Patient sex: M
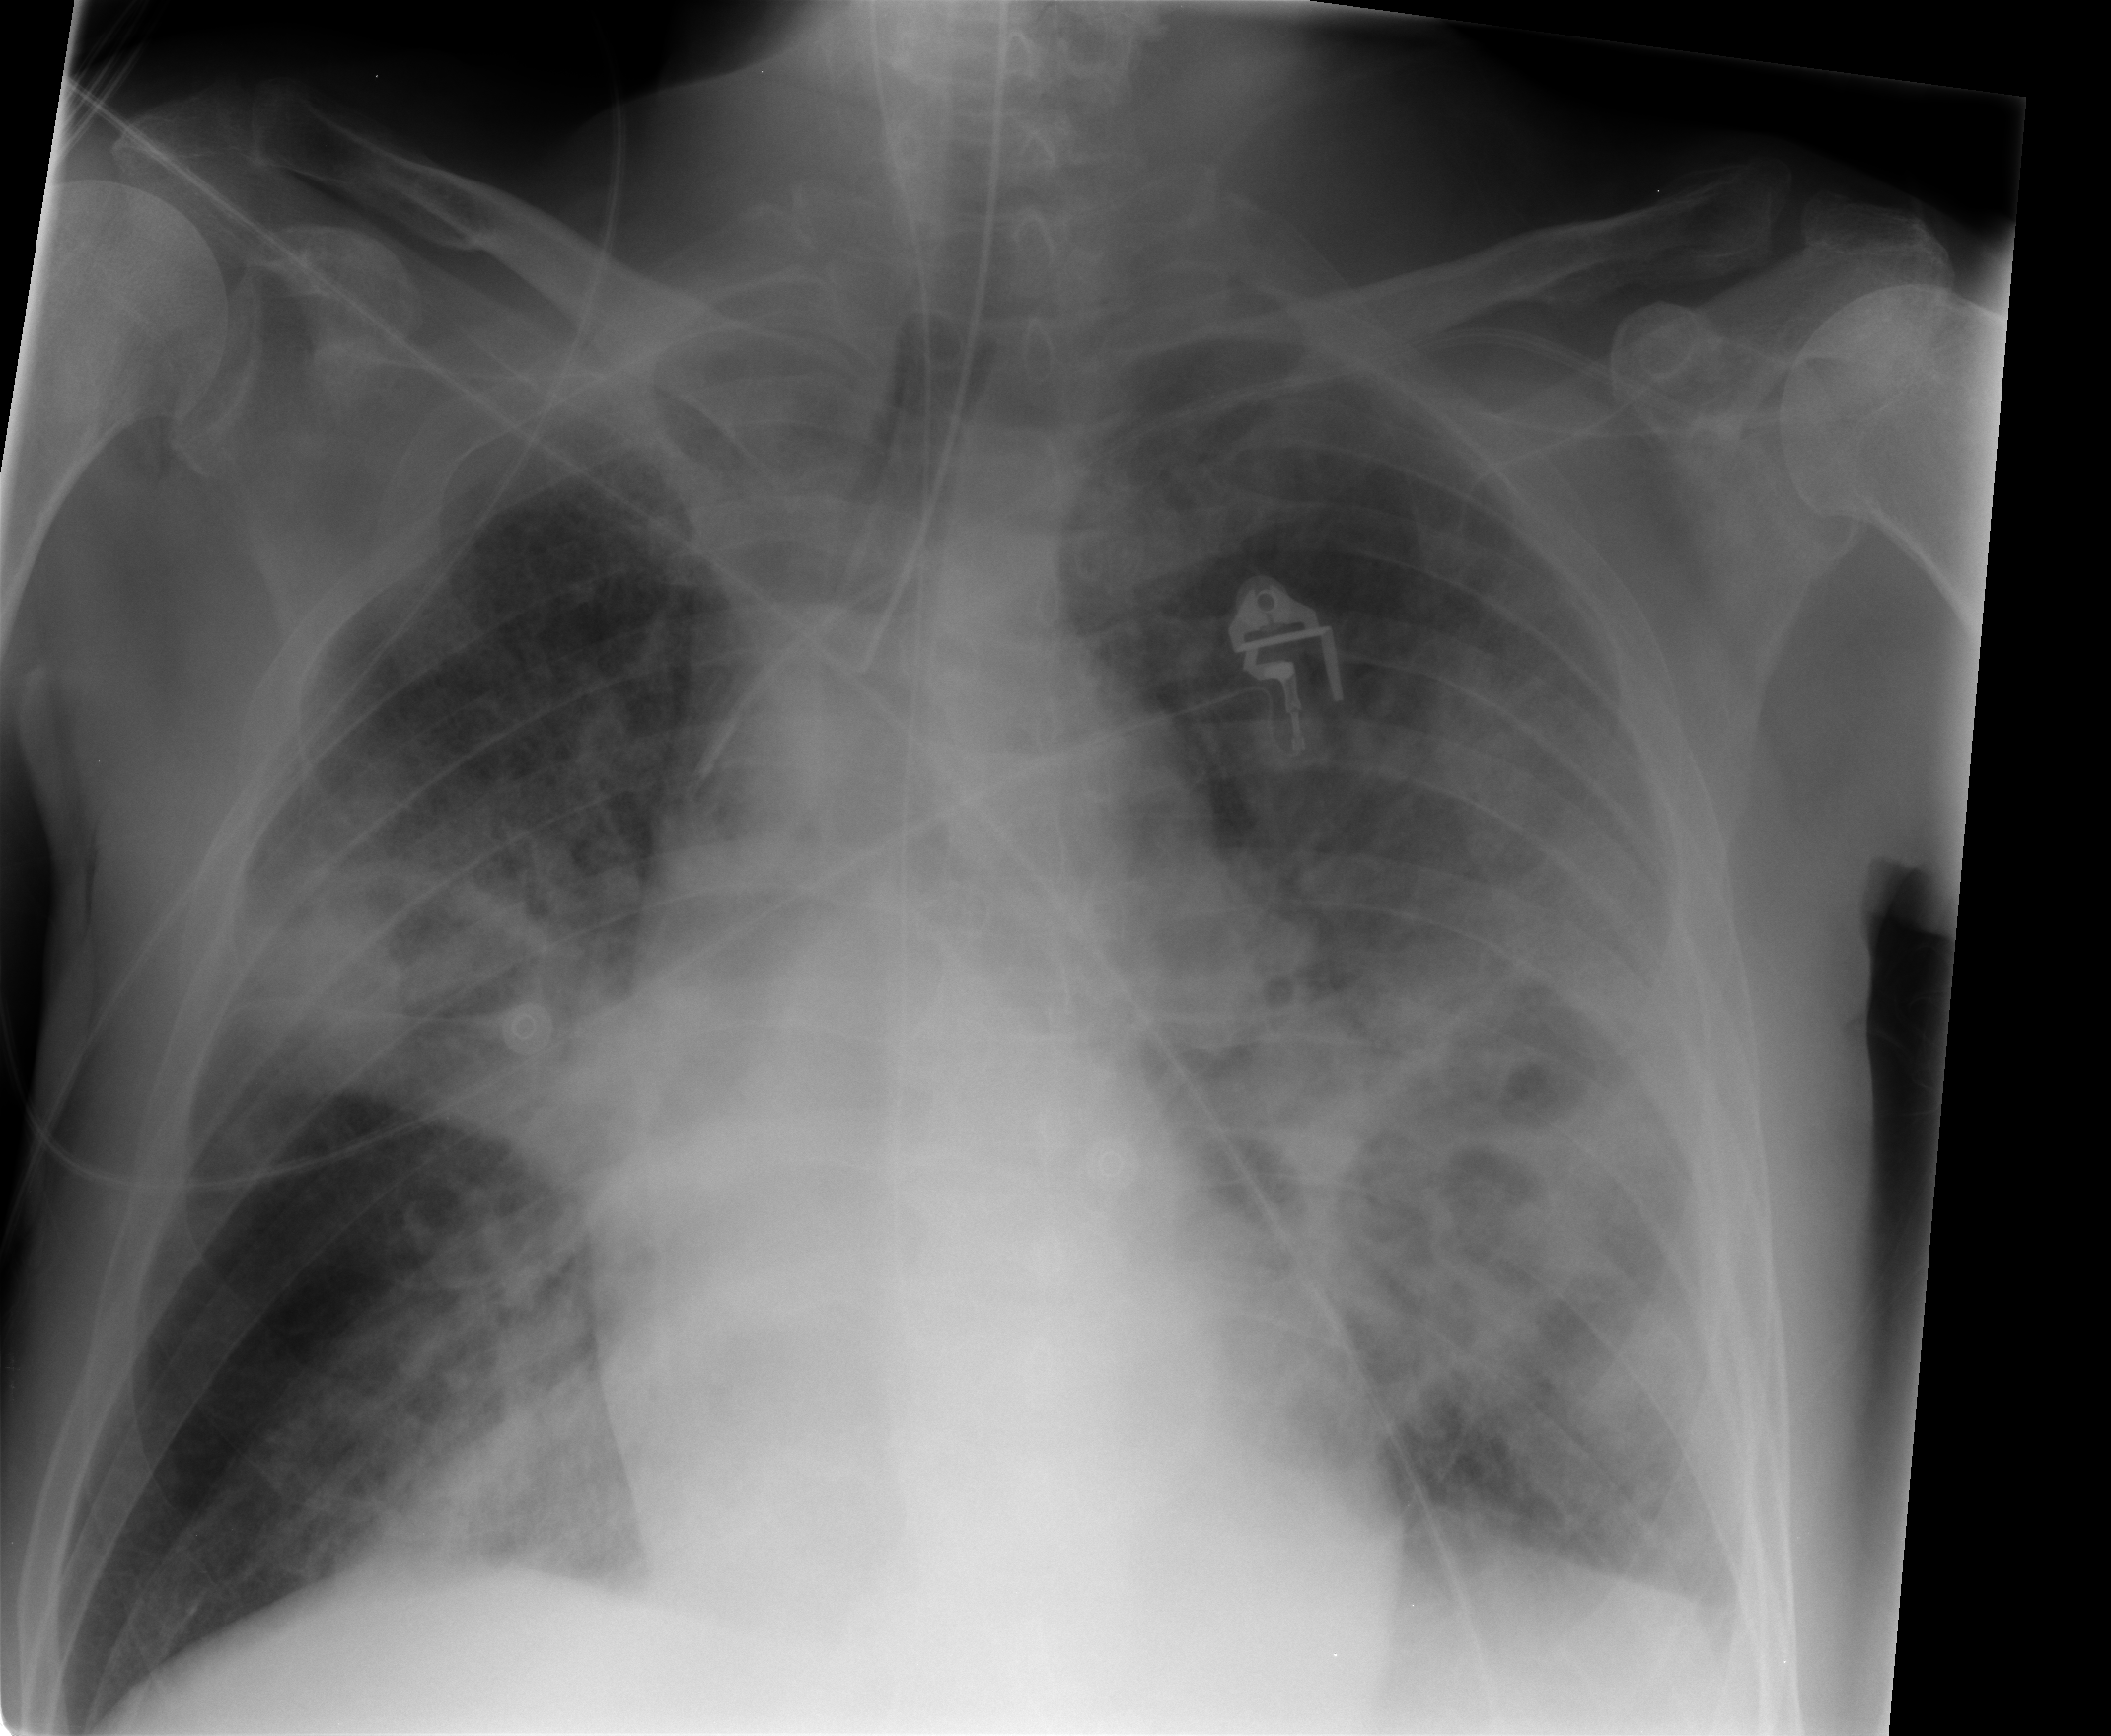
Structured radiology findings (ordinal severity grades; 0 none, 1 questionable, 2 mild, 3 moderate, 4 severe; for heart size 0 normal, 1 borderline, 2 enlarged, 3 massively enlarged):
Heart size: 0
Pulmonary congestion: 2
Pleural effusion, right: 0
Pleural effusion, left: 2
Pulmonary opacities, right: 3
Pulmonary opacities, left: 3
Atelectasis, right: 2
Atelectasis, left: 2